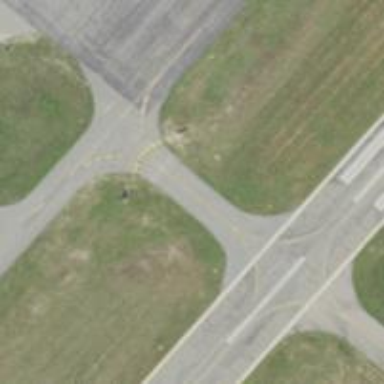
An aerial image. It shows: View of taxiway at the airport.